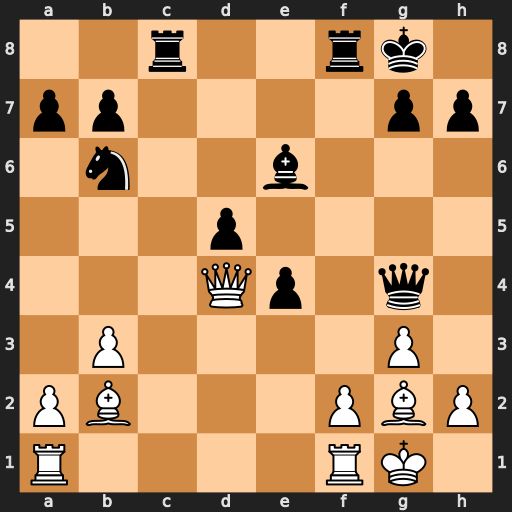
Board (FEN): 2r2rk1/pp4pp/1n2b3/3p4/3Qp1q1/1P4P1/PB3PBP/R4RK1
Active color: w
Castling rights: -
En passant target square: -
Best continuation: Bh3 Rf7 Bxg4